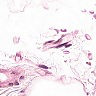
Metastatic tissue present: no